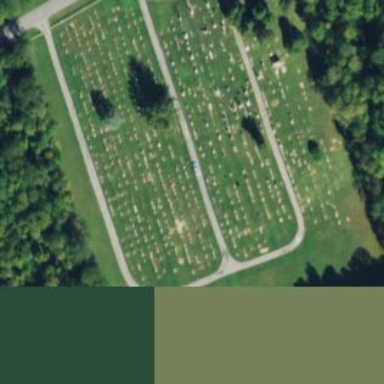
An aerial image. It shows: Cemetery.